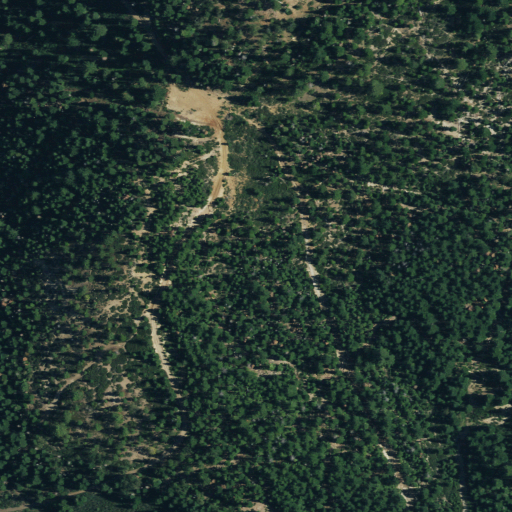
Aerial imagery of mountain in California named Sugar Pine Point containing evergreen forest and shrub